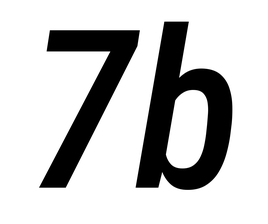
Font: Roboto-Italic_Condensed_Medium_Italic